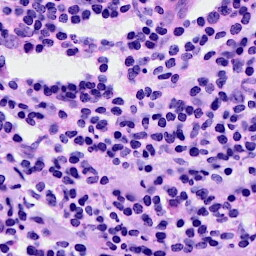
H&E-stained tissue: Breast